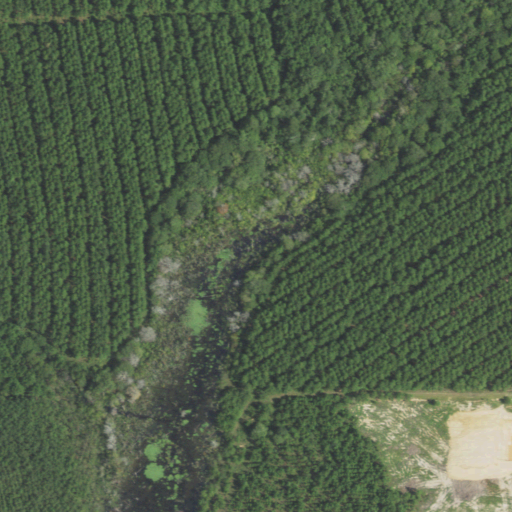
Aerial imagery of plain(s) in Louisiana named The Glade containing evergreen forest, woody wetlands, cultivated crops, and herbaceous wetlands